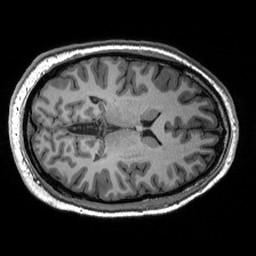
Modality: T1w
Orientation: axial
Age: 31
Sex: male
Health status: healthy
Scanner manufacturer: siemens
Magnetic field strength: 3 T
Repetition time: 2.53 s
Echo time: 0.00288 s